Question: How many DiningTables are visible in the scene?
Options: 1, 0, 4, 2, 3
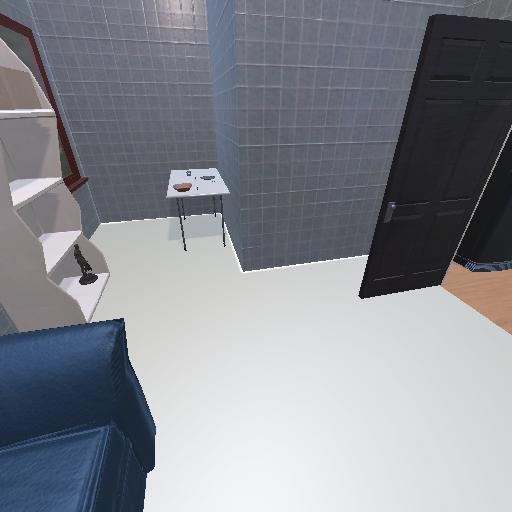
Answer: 1